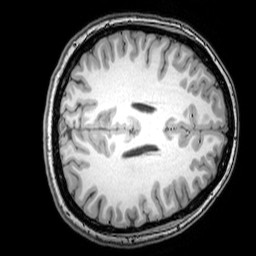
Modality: T1w
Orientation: axial
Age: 21
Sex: female
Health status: healthy
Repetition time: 0.081 s
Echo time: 0.037 s